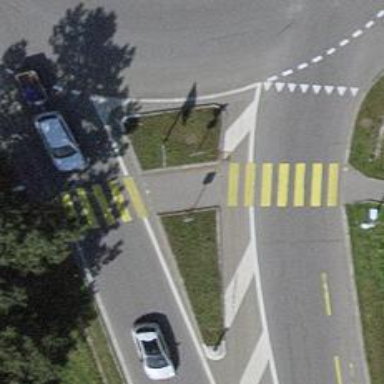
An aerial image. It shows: Marked zebra crossing with island in the middle.